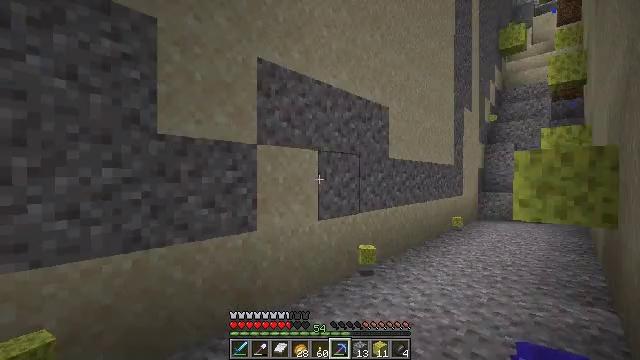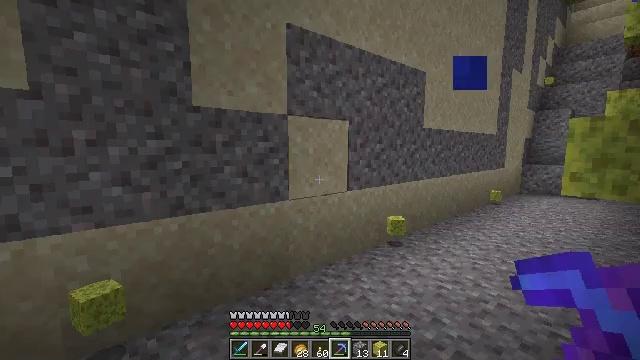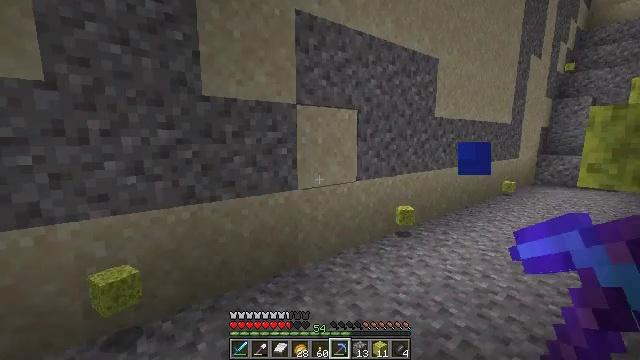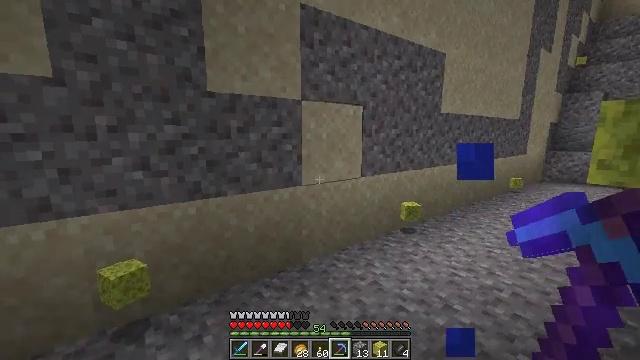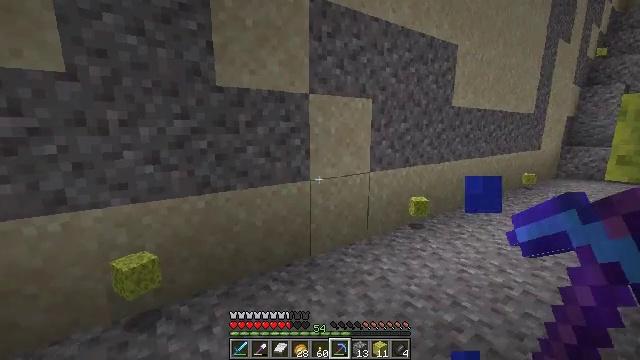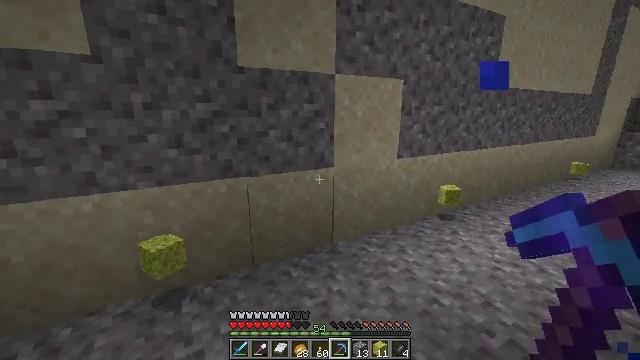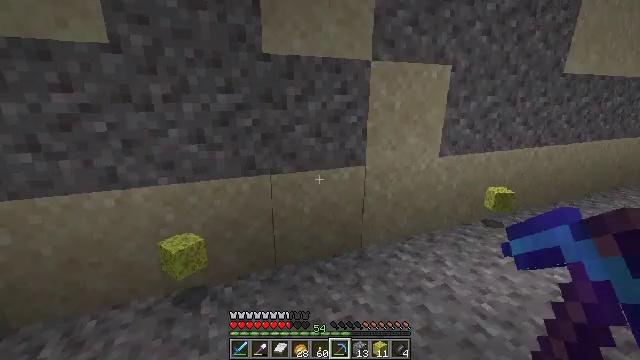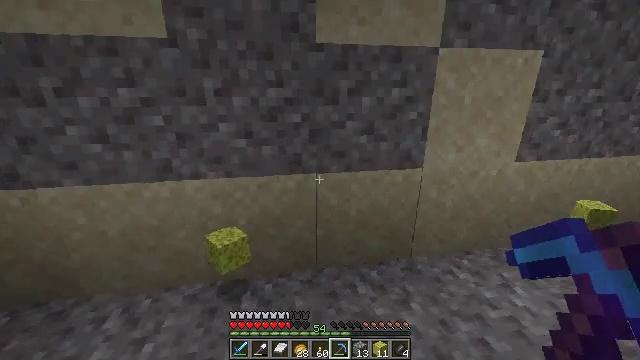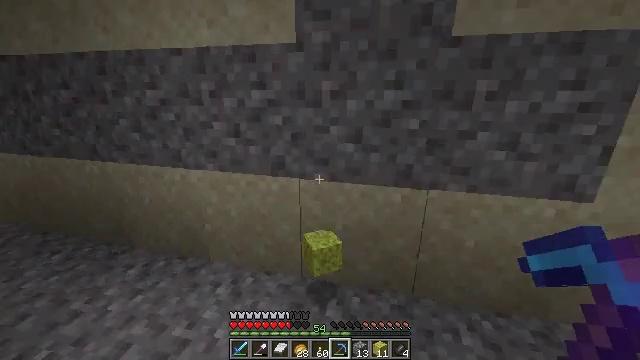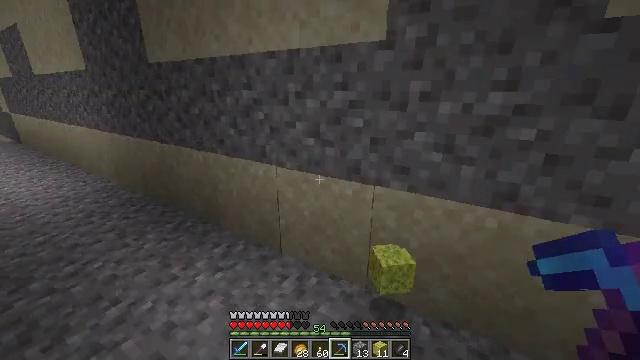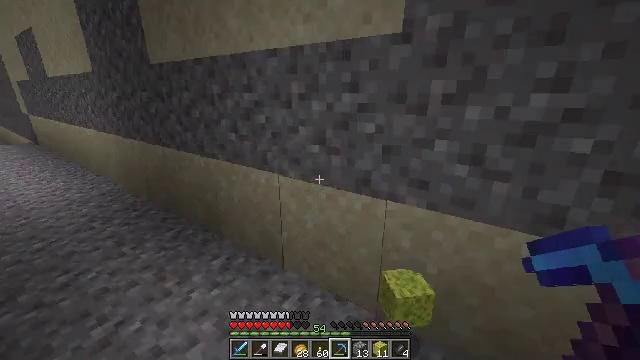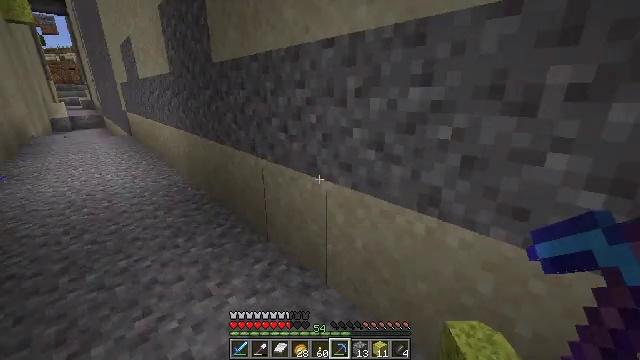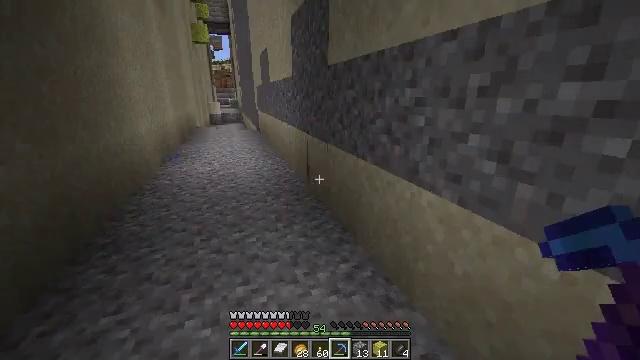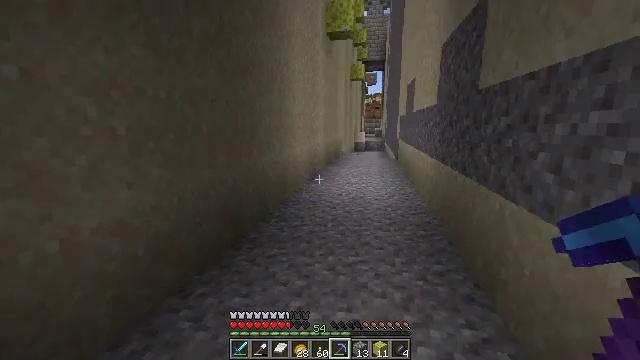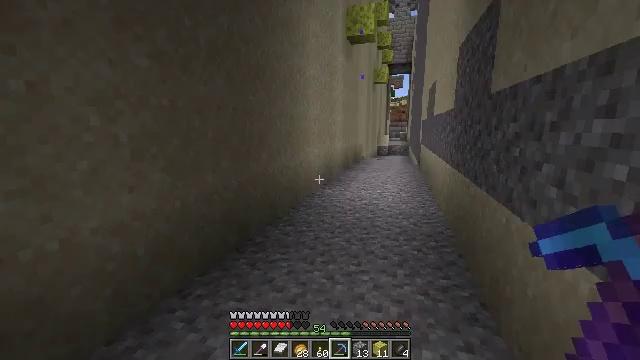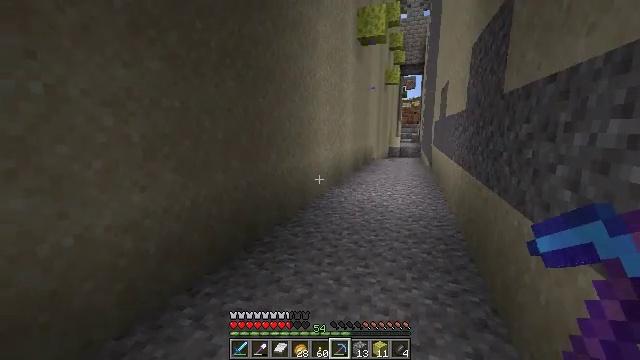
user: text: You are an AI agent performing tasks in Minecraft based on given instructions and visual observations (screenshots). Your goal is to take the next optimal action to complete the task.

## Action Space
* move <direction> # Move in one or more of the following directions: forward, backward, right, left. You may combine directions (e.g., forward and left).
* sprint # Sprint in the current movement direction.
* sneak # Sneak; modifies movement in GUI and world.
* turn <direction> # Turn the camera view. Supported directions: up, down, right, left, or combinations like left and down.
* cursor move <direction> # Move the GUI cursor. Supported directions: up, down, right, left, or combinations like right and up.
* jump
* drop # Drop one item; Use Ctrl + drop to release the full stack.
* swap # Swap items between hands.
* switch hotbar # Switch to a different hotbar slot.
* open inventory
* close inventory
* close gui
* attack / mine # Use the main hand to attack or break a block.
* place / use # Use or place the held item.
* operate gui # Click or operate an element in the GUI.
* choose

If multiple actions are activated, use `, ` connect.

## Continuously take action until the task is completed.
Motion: motion action
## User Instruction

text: Collect the wet sponge after mining.
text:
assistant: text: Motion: turn left and down
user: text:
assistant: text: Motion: turn left and down
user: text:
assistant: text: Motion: turn left
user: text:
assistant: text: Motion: move forward, turn left and down
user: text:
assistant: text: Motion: move forward, turn left and down
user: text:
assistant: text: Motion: move forward, turn left and down
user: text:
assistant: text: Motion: move forward, turn left and down
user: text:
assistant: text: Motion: move forward, turn left
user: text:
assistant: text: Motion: move forward, turn left
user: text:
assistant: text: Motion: move forward, turn left
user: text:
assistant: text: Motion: move forward, turn left
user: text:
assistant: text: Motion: move forward and move right, turn left
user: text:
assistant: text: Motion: move right, turn left and up
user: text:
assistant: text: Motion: turn left
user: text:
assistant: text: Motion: turn left
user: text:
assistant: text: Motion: no_op
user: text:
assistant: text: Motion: no_op
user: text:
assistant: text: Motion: no_op
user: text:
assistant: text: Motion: no_op
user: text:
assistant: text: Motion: turn left
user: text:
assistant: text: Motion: turn left and down
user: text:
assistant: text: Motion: turn left
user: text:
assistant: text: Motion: turn left and up
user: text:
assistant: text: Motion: no_op
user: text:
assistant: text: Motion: no_op
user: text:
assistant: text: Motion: no_op
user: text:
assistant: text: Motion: turn right
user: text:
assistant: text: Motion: turn left
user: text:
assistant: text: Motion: turn left
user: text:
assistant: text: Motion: turn left and up